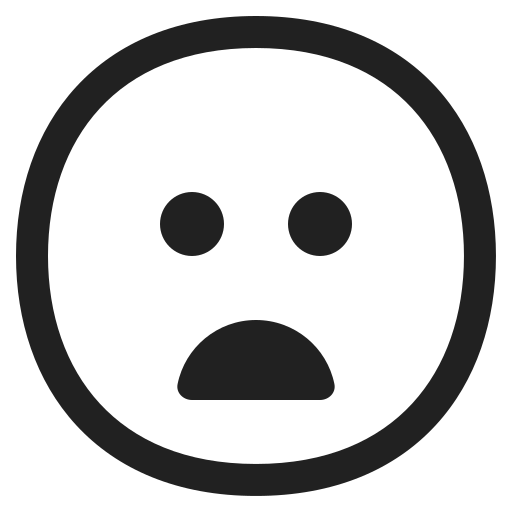
frowning face with open mouth high contrast